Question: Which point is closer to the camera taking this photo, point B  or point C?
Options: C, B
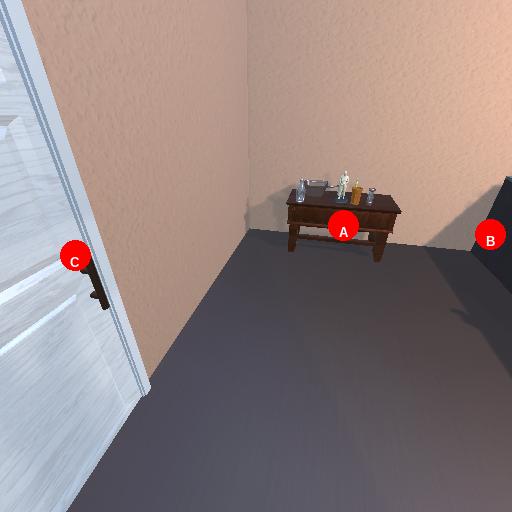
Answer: C